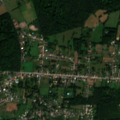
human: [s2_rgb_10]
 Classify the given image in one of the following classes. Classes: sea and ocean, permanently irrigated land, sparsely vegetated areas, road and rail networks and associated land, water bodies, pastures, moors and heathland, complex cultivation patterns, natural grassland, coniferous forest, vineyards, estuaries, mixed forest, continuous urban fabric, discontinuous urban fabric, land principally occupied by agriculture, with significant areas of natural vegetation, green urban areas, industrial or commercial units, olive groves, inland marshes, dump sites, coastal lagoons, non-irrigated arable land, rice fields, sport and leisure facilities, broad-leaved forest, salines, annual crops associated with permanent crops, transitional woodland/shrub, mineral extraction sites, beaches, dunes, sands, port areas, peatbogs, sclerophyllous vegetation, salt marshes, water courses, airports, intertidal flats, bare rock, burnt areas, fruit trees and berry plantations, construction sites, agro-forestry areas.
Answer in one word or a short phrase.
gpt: discontinuous urban fabric, sport and leisure facilities, pastures, complex cultivation patterns, broad-leaved forest